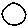
Label: circle